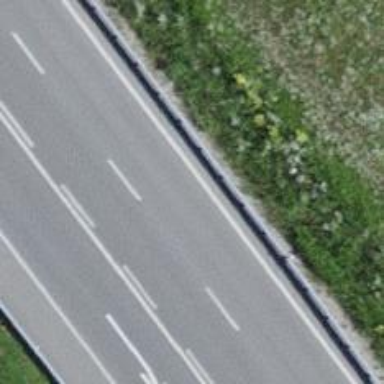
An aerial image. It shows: Motorway link.